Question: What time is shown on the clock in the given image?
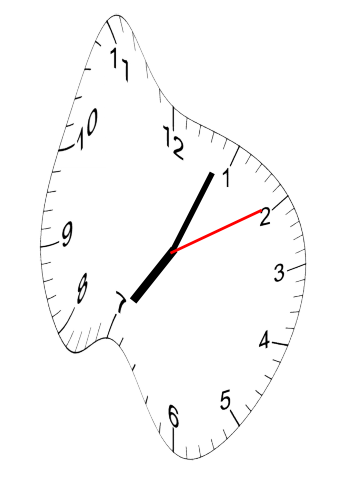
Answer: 07:04:10